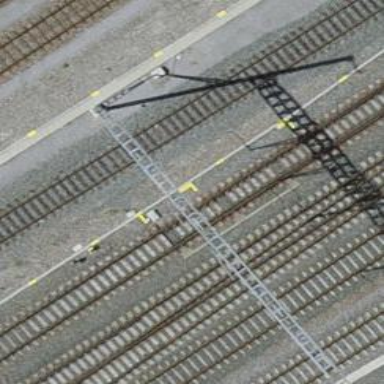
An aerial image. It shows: Railway switch.